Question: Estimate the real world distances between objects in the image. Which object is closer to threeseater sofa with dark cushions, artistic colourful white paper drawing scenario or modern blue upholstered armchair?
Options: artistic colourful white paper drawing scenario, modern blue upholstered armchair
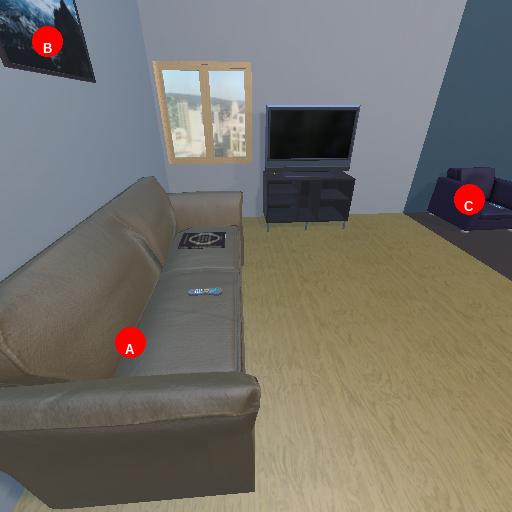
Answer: artistic colourful white paper drawing scenario